Question: I am writing integration tests for an asp.net mvc website using Selenium Webdriver. I am using C# but answers in C# or Java would be appreciated.
I have attached the html table and the generated html code.
I have tried
'''
driver.FindElements(By.XPath("//tr[contains(td[2], 'bcde')]/td[1]").ToList()[0])
'''
but it gives 2137, id of abcde (alphabetically first group containing find string "bcde").
I need the id 2138 of the exact matching groupname "".

'''
<table class="table">
<tr>
<th>
Group id
</th>
<th>
Group Name
</th>
<th>
</th>
</tr>
<tr>
<td>
2137
</td>
<td>
abcde
</td>
<td>
<span><a href="/Group/Edit/2137" id="lnkGroupEdit">Edit</a> | </span>
<span> <a href="/Instrument?groupID=2137" id="lnkGroupDelete">Delete</a> | </span>
</td>
</tr>
<tr>
<td>
2138
</td>
<td>
bcde
</td>
<td>
<span><a href="/Group/Edit/2138" id="lnkGroupEdit">Edit</a> | </span>
<span> <a href="/Delete?groupID=2138" id="lnkGroupDelete">Delete</a> | </span>
</td>
</tr>
<tr>
<td>
2139
</td>
<td>
a bcde f
</td>
<td>
<span><a href="/Group/Edit/2139" id="lnkGroupEdit">Edit</a> | </span>
<span> <a href="/Instrument?groupID=2139" id="lnkGroupDelete">Delete</a> | </span>
</td>
</tr>
</table>
'''
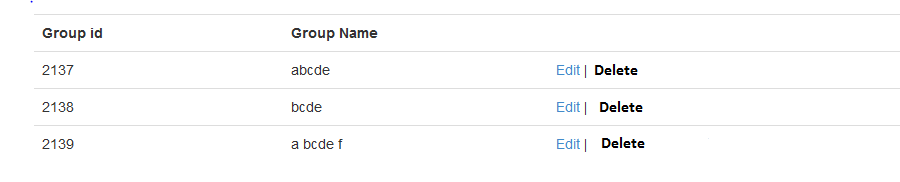
Answer: Below fixed it for me.
'''
driver.FindElement(By.CssSelector("a[href="/Group/Edit/" + driver.FindElements(By.XPath("//tr[contains(td[2], 'bcde')]/td[2]")).Where(t => t.Text.Equals(groupName)).ToList()[0].FindElement(By.XPath("..")).FindElement(By.XPath(".//td[1]")).Text + ""]")).Click();
'''
'.FindElement(By.XPath(".."))' finds the parent element.
'**.//**' searches for all child elements.
So, 'FindElement(By.XPath(".//td[1]"))'gives the first child of type .